Question: There are some blocks in the picture. You are required to piece them together into a rectangle. Please return the perimeter of the rectangle.
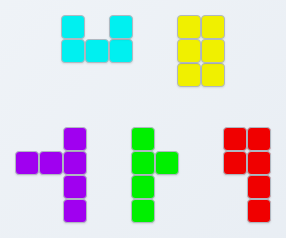
Answer: 22